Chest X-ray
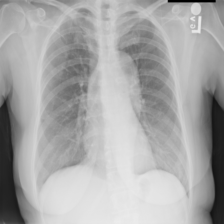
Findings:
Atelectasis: negative
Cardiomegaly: negative
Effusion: negative
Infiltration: negative
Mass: negative
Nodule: negative
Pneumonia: negative
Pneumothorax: negative
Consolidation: negative
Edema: negative
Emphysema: negative
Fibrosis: negative
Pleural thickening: negative
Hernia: negative